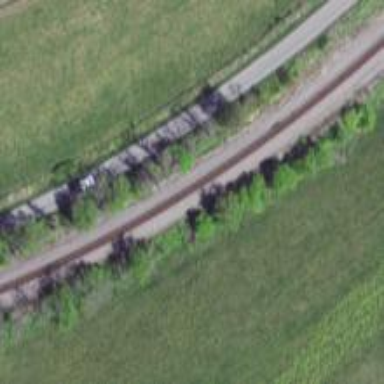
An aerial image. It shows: Railway track.